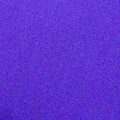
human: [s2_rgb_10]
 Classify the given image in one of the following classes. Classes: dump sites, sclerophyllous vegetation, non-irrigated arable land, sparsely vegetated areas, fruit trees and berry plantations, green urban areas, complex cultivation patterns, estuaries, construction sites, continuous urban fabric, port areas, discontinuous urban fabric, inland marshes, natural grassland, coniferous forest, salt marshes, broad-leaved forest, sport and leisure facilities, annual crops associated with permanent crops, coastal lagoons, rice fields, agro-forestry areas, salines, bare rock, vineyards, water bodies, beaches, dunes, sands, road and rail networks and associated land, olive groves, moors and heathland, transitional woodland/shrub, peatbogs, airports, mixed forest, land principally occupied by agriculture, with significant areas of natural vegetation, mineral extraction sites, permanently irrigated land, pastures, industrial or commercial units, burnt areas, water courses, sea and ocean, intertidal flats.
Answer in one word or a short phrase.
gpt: water bodies